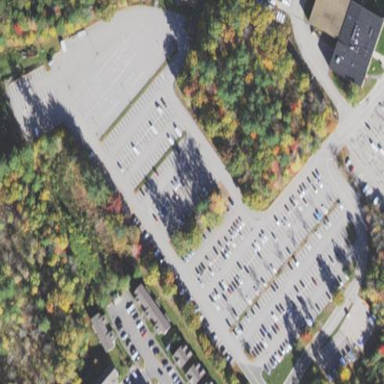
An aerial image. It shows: Parking area with surface.